Question: I would like to 'matplot' only selected rows from the data frames. In both data sets you can find the column full of "YES" or "NO". I would like to 'matplot' only rows (of course columns with the values) which have 'YES' in the last column. Let me show you data first and later I give some more explanation what I expect to achieve.
'''
> dput(c)
structure(list(Fr1 = c(0.2, 0, 0, 0, 0, 0), Fr2 = c(0.7, 0, 0,
0, 0, 0), Fr3 = c(1, 0.35, 0, 0, 0, 0), Fr4 = c(0.1, 1, 0, 0,
0.5, 0), Fr5 = c(0, 0.4, 0, 0, 1, 0), Fr6 = c(0, 0, 0, 0, 0.3,
0), Fr7 = c(0, 0, 0, 0.7, 0, 0), Fr8 = c(0, 0, 0, 1, 0, 0), Fr9 = c(0,
0, 0, 1, 0, 0), Fr10 = c(0, 0, 0, 0.65, 0, 0.7), Fr11 = c(0,
0, 0, 0.2, 0, 1), w = structure(c(2L, 2L, 1L, 1L, 1L, 1L), .Label = c("NO",
"YES"), class = "factor")), .Names = c("Fr1", "Fr2", "Fr3", "Fr4",
"Fr5", "Fr6", "Fr7", "Fr8", "Fr9", "Fr10", "Fr11", "w"), row.names = c("Mazda RX4",
"Mazda RX4 Wag", "Datsun 710", "Hornet 4 Drive", "Hornet Sportabout",
"Valiant"), class = "data.frame")
> dput(d)
structure(list(Fr1 = c(1, 0, 0, 0, 0, 0), Fr2 = c(0.7, 0, 0,
0, 0, 0), Fr3 = c(0.2, 0, 0, 0, 0, 0), Fr4 = c(0.1, 0, 0, 0,
0.5, 0), Fr5 = c(0, 0.1, 0, 0, 1, 0), Fr6 = c(0, 0, 0, 0, 0.3,
0), Fr7 = c(0, 0.8, 0, 0.7, 0, 0), Fr8 = c(0, 1, 0, 1, 0, 0),
Fr9 = c(0, 0.3, 0, 1, 0, 0), Fr10 = c(0, 0, 0, 0.65, 0, 0.7
), Fr11 = c(0, 0, 0, 0.2, 0, 1), w = structure(c(2L, 2L,
1L, 1L, 1L, 1L), .Label = c("NO", "YES"), class = "factor")), .Names = c("Fr1",
"Fr2", "Fr3", "Fr4", "Fr5", "Fr6", "Fr7", "Fr8", "Fr9", "Fr10",
"Fr11", "w"), row.names = c("Mazda RX4", "Mazda RX4 Wag", "Datsun 710",
"Hornet 4 Drive", "Hornet Sportabout", "Valiant"), class = "data.frame")
'''
That's how those tables look like:
'''
Fr1 Fr2 Fr3 Fr4 Fr5 Fr6 Fr7 Fr8 Fr9 Fr10 Fr11 w
Mazda RX4 0.2 0.7 1.00 0.1 0.0 0.0 0.0 0 0 0.00 0.0 YES
Mazda RX4 Wag 0.0 0.0 0.35 1.0 0.4 0.0 0.0 0 0 0.00 0.0 YES
Datsun 710 0.0 0.0 0.00 0.0 0.0 0.0 0.0 0 0 0.00 0.0 NO
Hornet 4 Drive 0.0 0.0 0.00 0.0 0.0 0.0 0.7 1 1 0.65 0.2 NO
Hornet Sportabout 0.0 0.0 0.00 0.5 1.0 0.3 0.0 0 0 0.00 0.0 NO
Valiant 0.0 0.0 0.00 0.0 0.0 0.0 0.0 0 0 0.70 1.0 NO
Fr1 Fr2 Fr3 Fr4 Fr5 Fr6 Fr7 Fr8 Fr9 Fr10 Fr11 w
Mazda RX4 1 0.7 0.2 0.1 0.0 0.0 0.0 0 0.0 0.00 0.0 YES
Mazda RX4 Wag 0 0.0 0.0 0.0 0.1 0.0 0.8 1 0.3 0.00 0.0 YES
Datsun 710 0 0.0 0.0 0.0 0.0 0.0 0.0 0 0.0 0.00 0.0 NO
Hornet 4 Drive 0 0.0 0.0 0.0 0.0 0.0 0.7 1 1.0 0.65 0.2 NO
Hornet Sportabout 0 0.0 0.0 0.5 1.0 0.3 0.0 0 0.0 0.00 0.0 NO
Valiant 0 0.0 0.0 0.0 0.0 0.0 0.0 0 0.0 0.70 1.0 NO
'''
As you see I want to 'matplot' only first two rows. The next task is to open pdf and 'matplot' first row from each table on the SAME GRAPH on one page and any other rows on the next page. So in every graph we should have 2 lines coming from different data sets but exactly the same row.
That's what I expect to see:

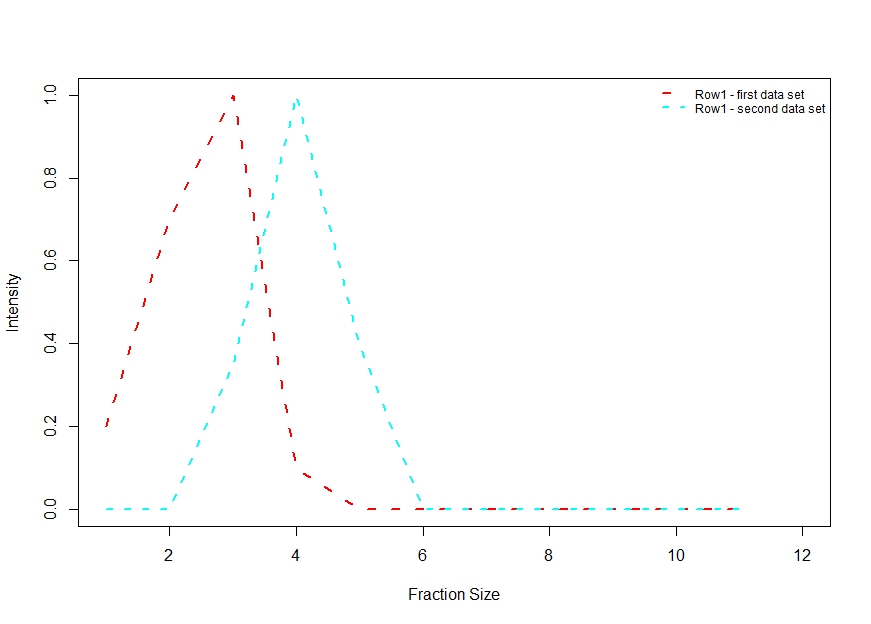
Answer: As noted, using 'c' as an object name isn't a good idea.
Furthermore, graphic (as of this writing) looks like a plot of the first of the . I'm assuming that this is NOT what you want, and that you instead want what you've described in words.
So, my suggestion is to use the 'mapply' function, which permits different rows from one dataset to be plotted together with different rows of the other dataset.
First, create a function that does what you want to do (note: your 'c' is here 'cc' and 'd' is 'dd'). This you will pass to the 'mapply' function:
'''
# xx is the row of cc you'd like to plot
# yy is the row of dd you'd like to plot
myfun <- function(xx, yy) {
subCC <- cc[xx, -ncol(cc)]
subDD <- dd[yy, -ncol(dd)]
dat <- t(rbind(subCC, subDD))
matplot(dat, type = "l", lty = c(2, 5), ylab = "Intensity",
xlab = "Fraction size")
}
'''
Then get the row indexes of your datasets that you'd like to plot
'''
ccYes <- which(cc[, ncol(cc)] %in% "YES")
ddYes <- which(dd[, ncol(dd)] %in% "YES")
'''
Then create a pdf with multiple pages passing the function above and the row indexes to 'mapply'
'''
pdf("lines.pdf")
mapply(myfun, ccYes, ddYes)
dev.off()
'''